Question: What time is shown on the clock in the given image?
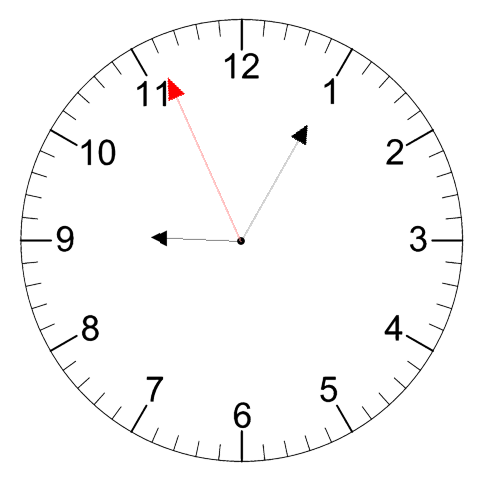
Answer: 09:04:56